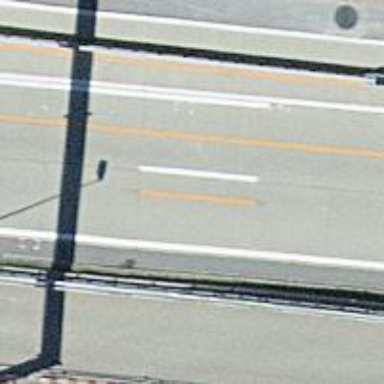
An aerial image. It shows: Motorway junction.